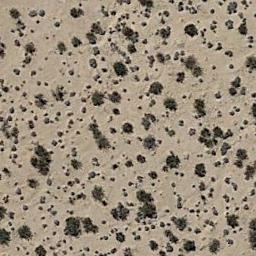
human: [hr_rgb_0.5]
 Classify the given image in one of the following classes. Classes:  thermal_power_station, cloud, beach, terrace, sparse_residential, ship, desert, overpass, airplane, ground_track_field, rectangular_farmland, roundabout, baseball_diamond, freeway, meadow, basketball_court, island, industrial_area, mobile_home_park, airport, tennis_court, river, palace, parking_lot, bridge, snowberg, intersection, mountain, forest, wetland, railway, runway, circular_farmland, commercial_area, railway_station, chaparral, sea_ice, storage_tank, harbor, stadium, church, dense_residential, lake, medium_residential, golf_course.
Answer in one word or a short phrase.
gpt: chaparral